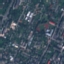
Label: Residential